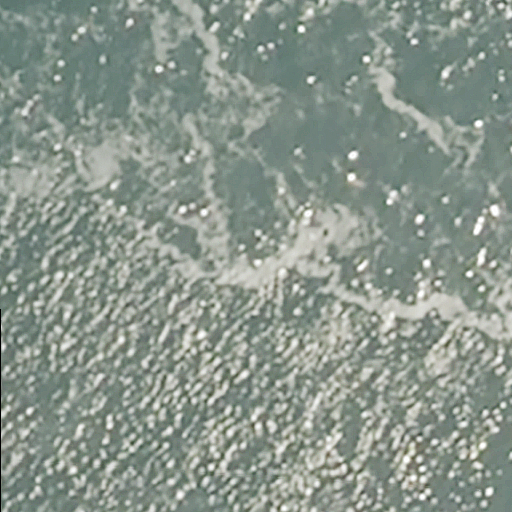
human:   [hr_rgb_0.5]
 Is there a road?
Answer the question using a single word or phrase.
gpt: yes

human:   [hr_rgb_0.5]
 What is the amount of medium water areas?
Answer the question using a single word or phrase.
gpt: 0

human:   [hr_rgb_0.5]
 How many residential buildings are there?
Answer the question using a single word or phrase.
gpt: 0

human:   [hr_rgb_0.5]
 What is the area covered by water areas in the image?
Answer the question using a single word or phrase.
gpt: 10603m2

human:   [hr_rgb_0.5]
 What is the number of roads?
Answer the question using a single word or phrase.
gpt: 1

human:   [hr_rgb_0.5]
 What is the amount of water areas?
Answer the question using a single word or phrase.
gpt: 1

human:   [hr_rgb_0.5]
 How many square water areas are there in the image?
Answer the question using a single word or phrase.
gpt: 0

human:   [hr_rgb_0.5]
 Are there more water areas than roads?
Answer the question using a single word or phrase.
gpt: no

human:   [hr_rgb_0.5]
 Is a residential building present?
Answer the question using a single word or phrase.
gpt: no

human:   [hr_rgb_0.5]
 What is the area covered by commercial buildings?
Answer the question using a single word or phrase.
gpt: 0m2

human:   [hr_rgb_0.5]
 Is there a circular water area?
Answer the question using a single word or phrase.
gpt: no

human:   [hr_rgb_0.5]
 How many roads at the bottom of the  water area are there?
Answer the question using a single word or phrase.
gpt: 0

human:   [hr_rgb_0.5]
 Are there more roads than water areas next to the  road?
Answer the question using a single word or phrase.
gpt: no

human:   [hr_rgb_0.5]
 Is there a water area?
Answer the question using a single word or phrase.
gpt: yes

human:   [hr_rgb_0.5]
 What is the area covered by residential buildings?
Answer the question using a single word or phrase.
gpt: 0m2

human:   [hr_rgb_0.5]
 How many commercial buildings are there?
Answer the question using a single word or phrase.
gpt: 0

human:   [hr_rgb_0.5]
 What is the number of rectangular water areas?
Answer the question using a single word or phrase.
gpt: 1

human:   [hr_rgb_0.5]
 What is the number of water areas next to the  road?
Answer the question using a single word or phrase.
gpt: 1

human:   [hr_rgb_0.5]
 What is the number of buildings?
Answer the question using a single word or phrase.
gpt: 0

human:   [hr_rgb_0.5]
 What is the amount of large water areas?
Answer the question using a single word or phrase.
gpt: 1

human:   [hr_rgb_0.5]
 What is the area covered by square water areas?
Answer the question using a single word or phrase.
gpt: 0m2

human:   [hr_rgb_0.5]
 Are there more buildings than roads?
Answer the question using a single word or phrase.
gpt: no

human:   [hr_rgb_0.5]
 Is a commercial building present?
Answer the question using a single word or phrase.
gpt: no

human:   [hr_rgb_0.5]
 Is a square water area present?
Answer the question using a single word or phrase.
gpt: no

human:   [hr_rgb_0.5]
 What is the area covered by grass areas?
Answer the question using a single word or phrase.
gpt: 0m2

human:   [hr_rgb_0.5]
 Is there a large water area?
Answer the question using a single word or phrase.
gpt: yes

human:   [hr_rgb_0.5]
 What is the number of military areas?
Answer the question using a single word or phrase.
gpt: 0

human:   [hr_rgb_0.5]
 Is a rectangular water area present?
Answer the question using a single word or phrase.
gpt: yes

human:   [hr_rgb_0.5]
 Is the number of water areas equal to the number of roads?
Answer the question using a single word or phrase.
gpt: yes

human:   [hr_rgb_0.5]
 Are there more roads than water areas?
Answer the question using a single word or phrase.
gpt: no

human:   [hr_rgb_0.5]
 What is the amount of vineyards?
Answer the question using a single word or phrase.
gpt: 0

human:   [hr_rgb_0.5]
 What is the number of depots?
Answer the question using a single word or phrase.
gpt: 0

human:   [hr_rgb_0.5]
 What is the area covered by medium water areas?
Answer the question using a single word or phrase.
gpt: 0m2

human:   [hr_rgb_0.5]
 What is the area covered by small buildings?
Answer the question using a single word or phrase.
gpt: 0m2

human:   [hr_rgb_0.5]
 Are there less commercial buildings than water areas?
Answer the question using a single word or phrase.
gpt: yes

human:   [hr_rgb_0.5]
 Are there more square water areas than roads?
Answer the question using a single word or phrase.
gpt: no

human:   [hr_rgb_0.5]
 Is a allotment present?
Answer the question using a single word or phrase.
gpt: no

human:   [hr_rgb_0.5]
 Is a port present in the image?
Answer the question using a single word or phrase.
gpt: no

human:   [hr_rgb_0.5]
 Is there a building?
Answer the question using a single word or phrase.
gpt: no

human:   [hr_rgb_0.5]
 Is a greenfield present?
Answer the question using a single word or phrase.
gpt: no

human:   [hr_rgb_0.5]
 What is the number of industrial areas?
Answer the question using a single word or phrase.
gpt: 0

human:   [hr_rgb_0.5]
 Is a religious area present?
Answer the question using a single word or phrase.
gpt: no

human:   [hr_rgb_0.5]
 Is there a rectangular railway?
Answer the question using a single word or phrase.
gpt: no

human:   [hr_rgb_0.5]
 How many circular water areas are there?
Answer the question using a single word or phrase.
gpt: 0

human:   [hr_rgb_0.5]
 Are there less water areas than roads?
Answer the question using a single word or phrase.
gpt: no

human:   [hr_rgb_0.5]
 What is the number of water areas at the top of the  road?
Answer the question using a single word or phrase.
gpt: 0

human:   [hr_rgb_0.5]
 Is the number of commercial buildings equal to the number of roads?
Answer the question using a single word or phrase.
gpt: no

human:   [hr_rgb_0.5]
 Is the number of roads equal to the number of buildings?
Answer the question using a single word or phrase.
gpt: no

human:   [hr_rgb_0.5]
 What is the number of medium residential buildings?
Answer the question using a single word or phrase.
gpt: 0

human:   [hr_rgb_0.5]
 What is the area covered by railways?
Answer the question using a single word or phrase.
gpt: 0m2

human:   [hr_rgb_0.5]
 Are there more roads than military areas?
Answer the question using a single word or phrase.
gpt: yes

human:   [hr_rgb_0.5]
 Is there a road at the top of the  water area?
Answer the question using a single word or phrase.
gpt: yes

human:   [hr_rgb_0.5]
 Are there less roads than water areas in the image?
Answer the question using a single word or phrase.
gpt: no

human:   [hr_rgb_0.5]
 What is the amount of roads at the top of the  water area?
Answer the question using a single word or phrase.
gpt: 1

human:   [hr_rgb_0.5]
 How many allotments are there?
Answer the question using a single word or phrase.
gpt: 0

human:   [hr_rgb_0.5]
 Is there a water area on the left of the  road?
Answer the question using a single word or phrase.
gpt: no

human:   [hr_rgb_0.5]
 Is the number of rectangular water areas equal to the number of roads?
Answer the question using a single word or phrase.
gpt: yes

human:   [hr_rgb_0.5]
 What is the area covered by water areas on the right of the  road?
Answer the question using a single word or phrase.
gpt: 0m2

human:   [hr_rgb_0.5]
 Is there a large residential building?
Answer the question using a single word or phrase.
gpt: no

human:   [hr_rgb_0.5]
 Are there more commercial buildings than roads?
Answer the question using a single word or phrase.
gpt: no

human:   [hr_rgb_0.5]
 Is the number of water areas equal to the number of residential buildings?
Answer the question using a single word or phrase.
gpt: no

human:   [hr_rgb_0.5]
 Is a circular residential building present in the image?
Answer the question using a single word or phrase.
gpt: no

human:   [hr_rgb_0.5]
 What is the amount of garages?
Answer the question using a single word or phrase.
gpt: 0

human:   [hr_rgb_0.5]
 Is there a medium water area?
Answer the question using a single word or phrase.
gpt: no